Interaction volume radius: 5 \u00c5
Interaction volume height: 25 \u00c5
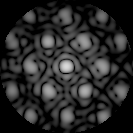
Disorder parameter: 0.3327